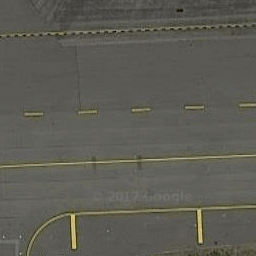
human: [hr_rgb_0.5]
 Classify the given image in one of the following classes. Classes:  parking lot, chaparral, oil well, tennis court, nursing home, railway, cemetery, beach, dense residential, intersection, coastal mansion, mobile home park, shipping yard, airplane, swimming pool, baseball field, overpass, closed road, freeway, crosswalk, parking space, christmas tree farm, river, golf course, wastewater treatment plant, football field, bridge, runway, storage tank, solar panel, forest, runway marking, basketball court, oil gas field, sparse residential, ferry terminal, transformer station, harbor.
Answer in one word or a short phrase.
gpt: runway marking